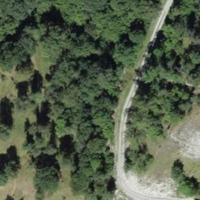
EUNIS habitat code: 41
Species observed at this site:
Clinopodium vulgare